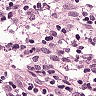
Metastatic tissue present: no